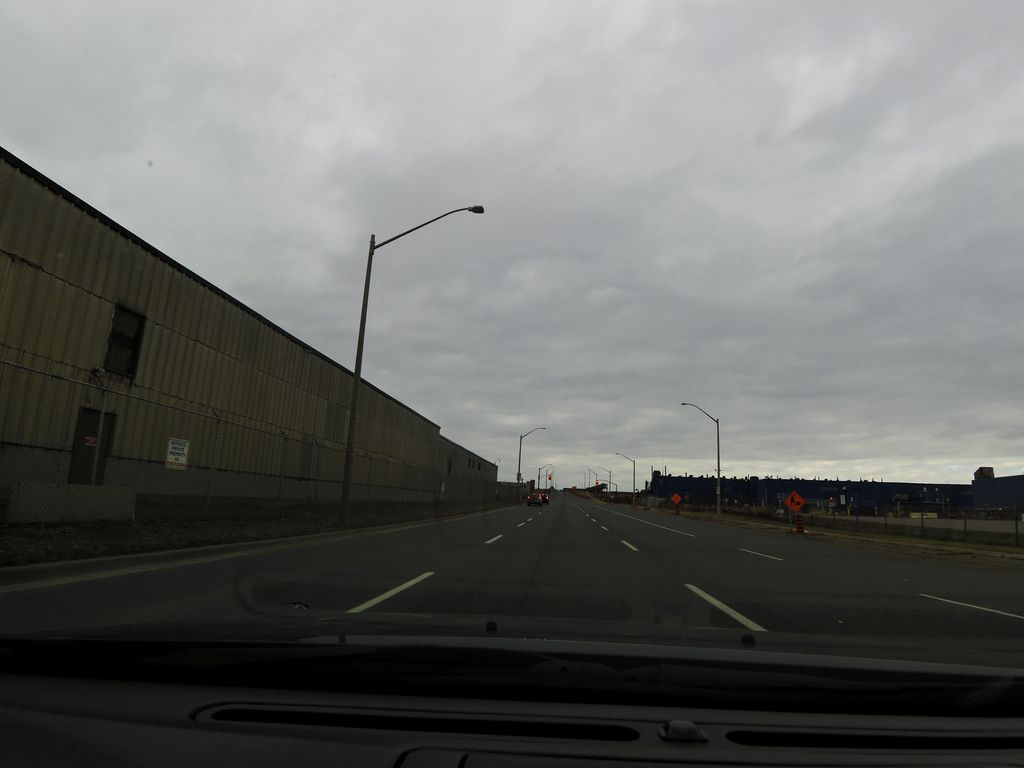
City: hamilton